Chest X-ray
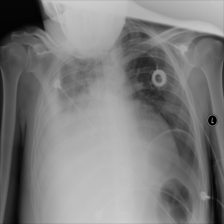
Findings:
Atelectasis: negative
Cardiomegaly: negative
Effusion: positive
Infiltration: positive
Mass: positive
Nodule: negative
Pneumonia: negative
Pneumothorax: negative
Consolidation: negative
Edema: negative
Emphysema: negative
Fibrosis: negative
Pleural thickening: negative
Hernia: negative